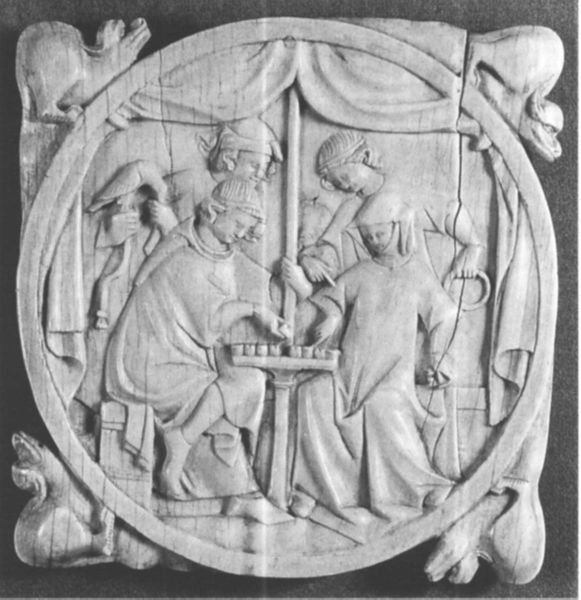
Titel: Spiegeldeckel mit Schachspieldarstellung
Institution: Paris, Louvre
Schlagwörter: mann, vogel, menschen, sitzen, frau, holz, männer, stuhl, tisch, tiere, leute, gläser, kappen, halten, rahmen, stein, portrait, vorhang, gewand, haare, sitzend, personen, kreis, rund, tondo, kopfbedeckung, relief, holzschnitt, magd, schuhe, stab, risse, rand, figuren, weib, spielen, kopftuch, büste, ring, becher, spiel, vier, umrahmung, schnitt, nonne, schlange, schach, kranz, schnitzerei, würfel, kutten, stange, zuschauen, drachen, schnitzen, zelt, elfenbein, riss, brüche, storch, schachspiel, würfelspiel, hüttchen, fgiuren